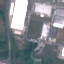
Label: Industrial